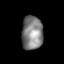
Tissue: skin
Cell type: Epithelial cells
Senescence score: 0.263
Nuclear area (px): 705
Mean DAPI intensity: 128.905